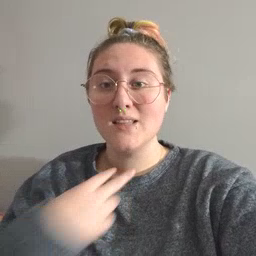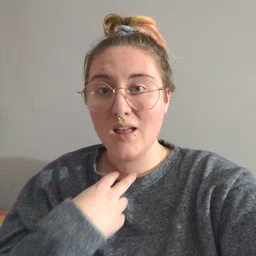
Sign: stuck